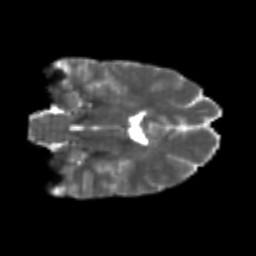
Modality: T2w
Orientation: coronal
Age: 25
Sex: female
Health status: healthy
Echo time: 0.074 s